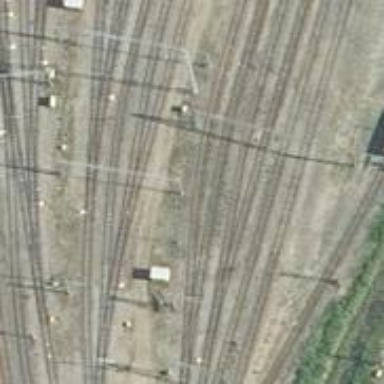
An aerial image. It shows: Rail yard with electrified contact lines for the trains.